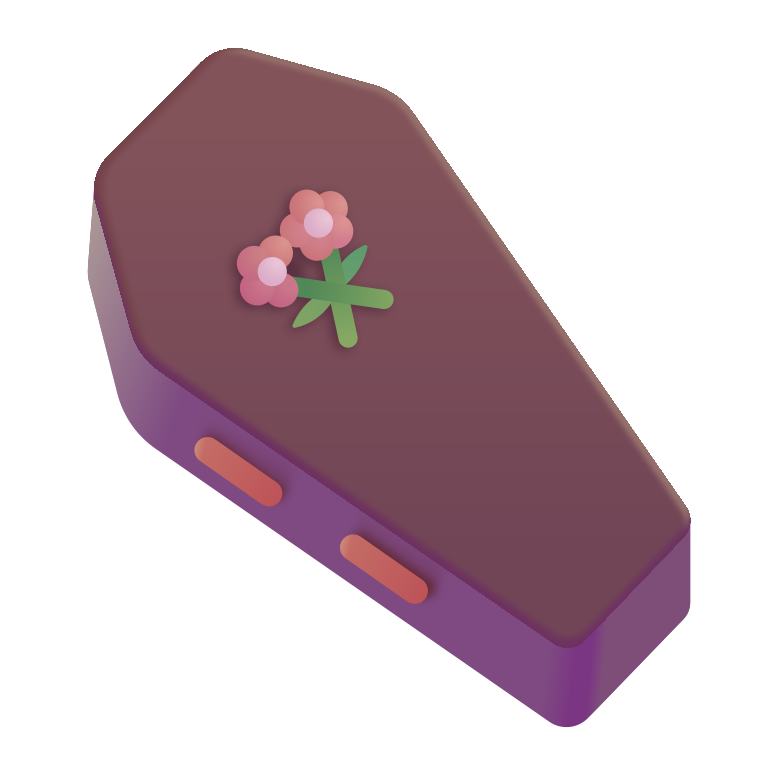
coffin color